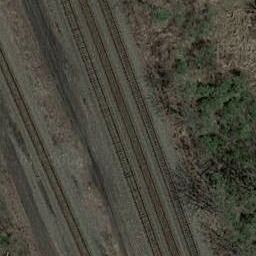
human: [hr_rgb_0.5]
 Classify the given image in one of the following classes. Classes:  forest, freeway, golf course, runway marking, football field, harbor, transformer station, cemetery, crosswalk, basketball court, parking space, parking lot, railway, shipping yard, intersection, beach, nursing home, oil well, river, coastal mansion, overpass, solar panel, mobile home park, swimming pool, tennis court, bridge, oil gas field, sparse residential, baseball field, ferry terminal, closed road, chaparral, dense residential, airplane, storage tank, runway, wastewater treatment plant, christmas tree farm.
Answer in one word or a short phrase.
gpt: railway